Interaction volume radius: 10 \u00c5
Interaction volume height: 10 \u00c5
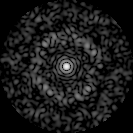
Disorder parameter: 0.8427